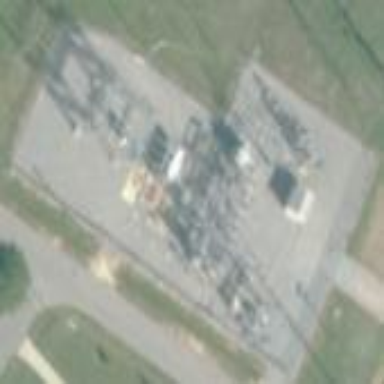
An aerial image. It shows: Distribution level power substation enclosed by fence.